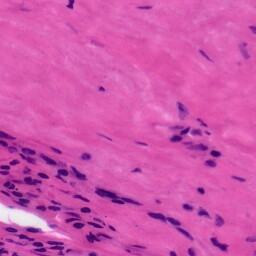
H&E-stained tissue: Tonsil